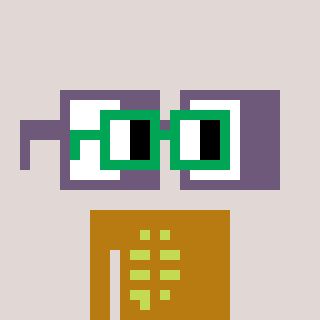
a pixel art character with square green glasses, a glasses-shaped head and a gold-colored body on a warm background